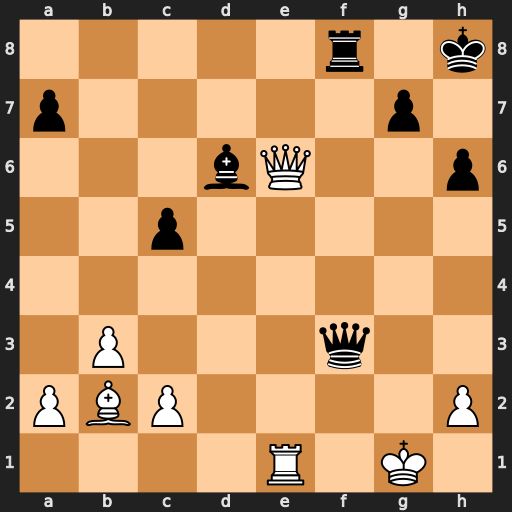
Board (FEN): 5r1k/p5p1/3bQ2p/2p5/8/1P3q2/PBP4P/4R1K1
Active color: w
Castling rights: -
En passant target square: -
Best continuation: Qxh6+ Kg8 Qxg7#